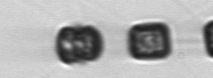
Label: Thalassiosira